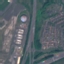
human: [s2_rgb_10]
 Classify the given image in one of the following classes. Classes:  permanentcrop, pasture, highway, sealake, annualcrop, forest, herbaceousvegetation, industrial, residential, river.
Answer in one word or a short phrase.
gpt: Highway